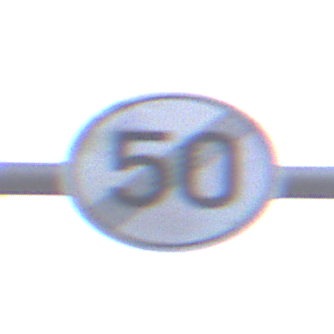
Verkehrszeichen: EndeGeschwindigkeit50
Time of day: SunriseSunset
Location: Outdoor (Urban)
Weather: PartlyCloudy
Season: NotSpecified
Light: Natural